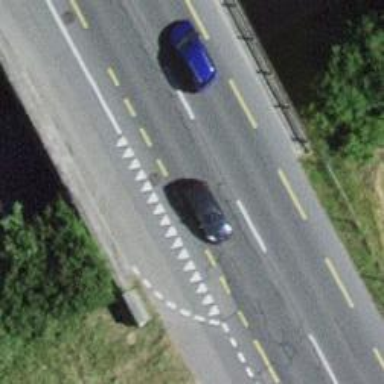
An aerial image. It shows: Primary highway bridge with asphalt surface. It includes designated lane for cyclists.